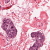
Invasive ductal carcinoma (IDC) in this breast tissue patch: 0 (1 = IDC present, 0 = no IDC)